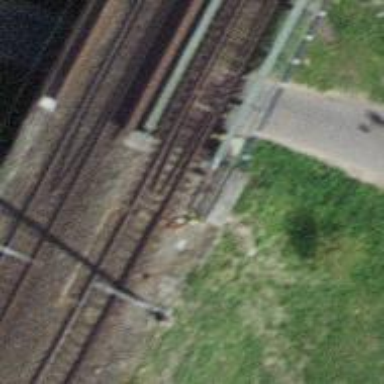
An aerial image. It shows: Single-track railway bridge with electrified contact line.